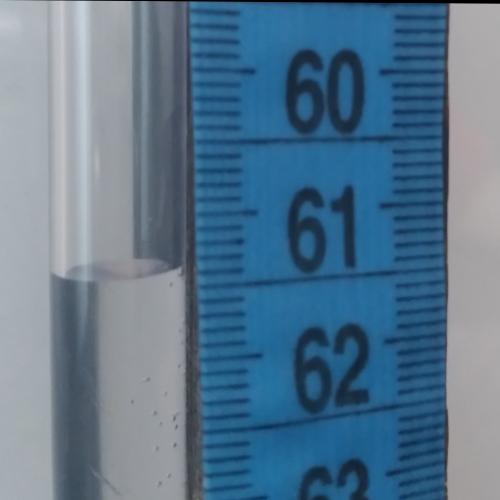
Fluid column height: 61.4 cm